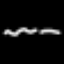
Label: squiggle